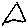
Label: triangle